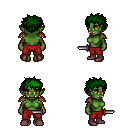
a pixel art fantasy rpg character, female body template, orc, green skin, leather shoulder armor, red pants, green bedhead hairstyle, maroon shoes, dagger, four views (front, back, left, right), 2x2 character sprite sheet, small pixel art, hard edges, no anti-aliasing